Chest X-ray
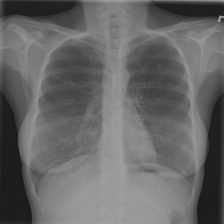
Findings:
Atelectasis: negative
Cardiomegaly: negative
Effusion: negative
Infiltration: negative
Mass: negative
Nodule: negative
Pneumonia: negative
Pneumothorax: negative
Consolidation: negative
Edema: negative
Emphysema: negative
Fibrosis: negative
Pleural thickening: negative
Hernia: negative